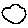
Label: cloud